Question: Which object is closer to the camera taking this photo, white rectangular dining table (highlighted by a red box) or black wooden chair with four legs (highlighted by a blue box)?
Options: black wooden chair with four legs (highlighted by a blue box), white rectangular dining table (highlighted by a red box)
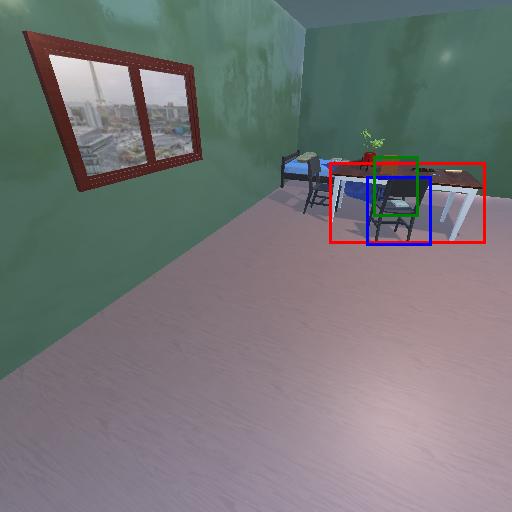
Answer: black wooden chair with four legs (highlighted by a blue box)